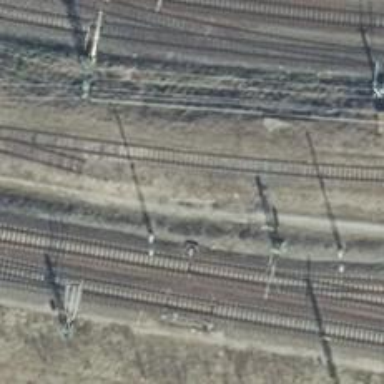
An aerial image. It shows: Abandoned railway yard is depicted.